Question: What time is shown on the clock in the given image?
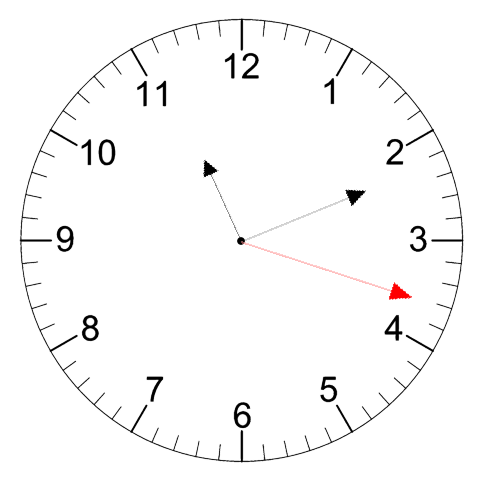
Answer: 11:11:18